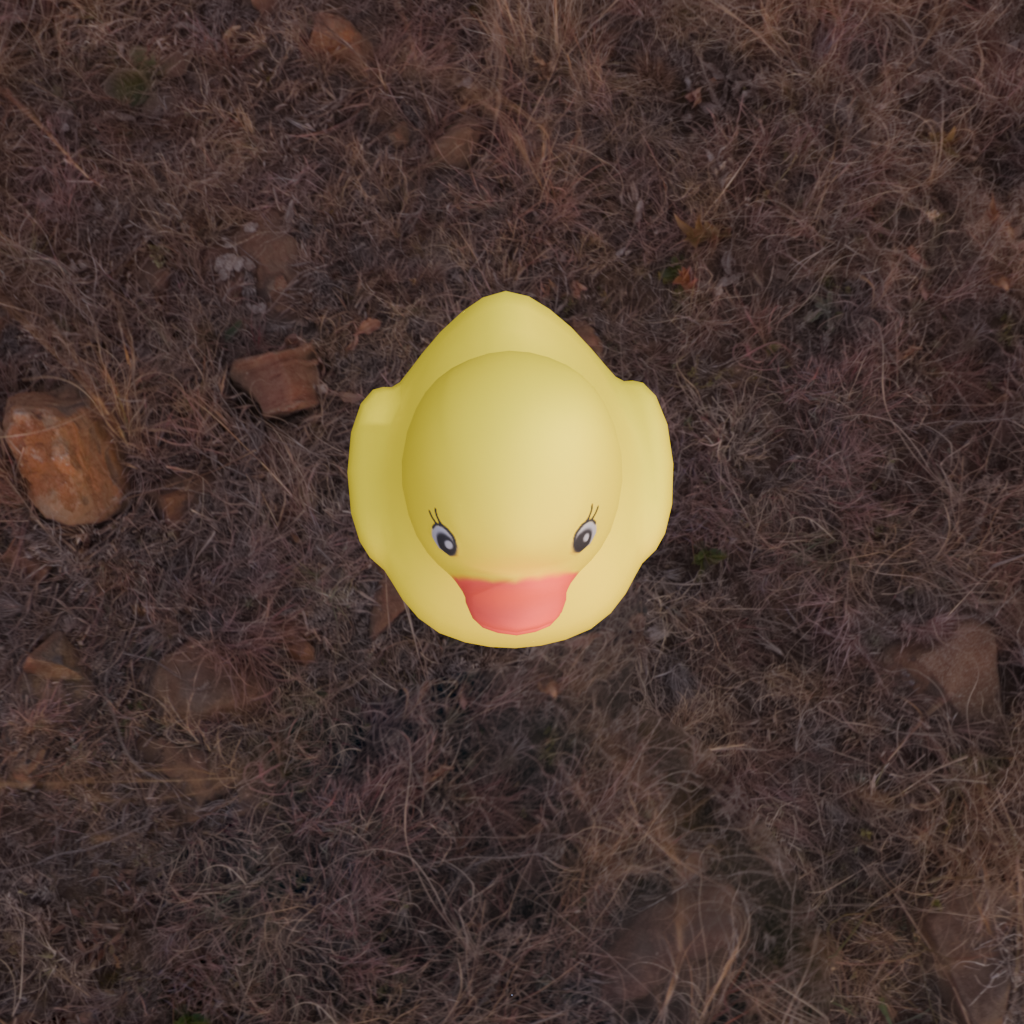
an image of a yellow rubber duck seen from <front_top> in a rural landscape at sunset with a colorful sky.